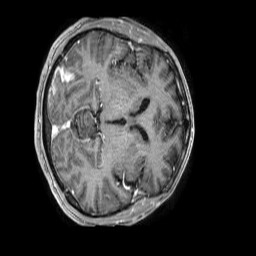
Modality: T1w
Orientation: axial
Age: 57
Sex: male
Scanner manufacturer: philips
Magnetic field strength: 1.5 T
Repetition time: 0.007088 s
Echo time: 0.003201 s